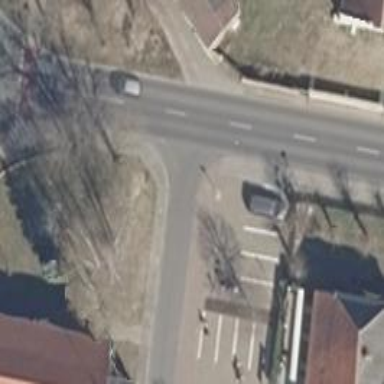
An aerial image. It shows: Road with "give way" sign.